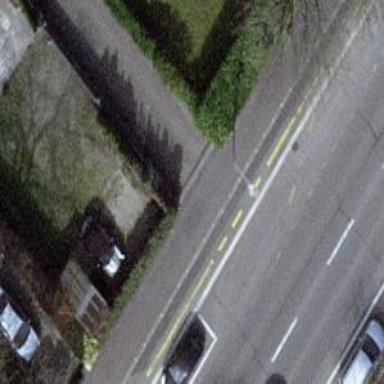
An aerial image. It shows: Asphalt cycleway with asphalt sidewalk.